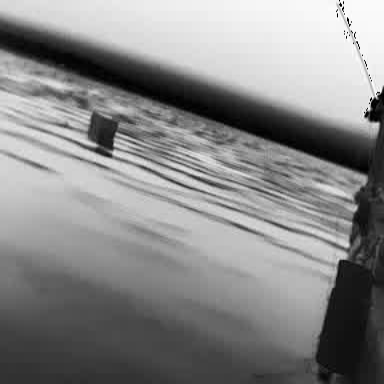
There is a fishing_boat in the infrared image.